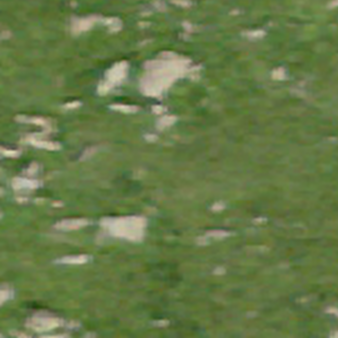
Label: bouldering_area